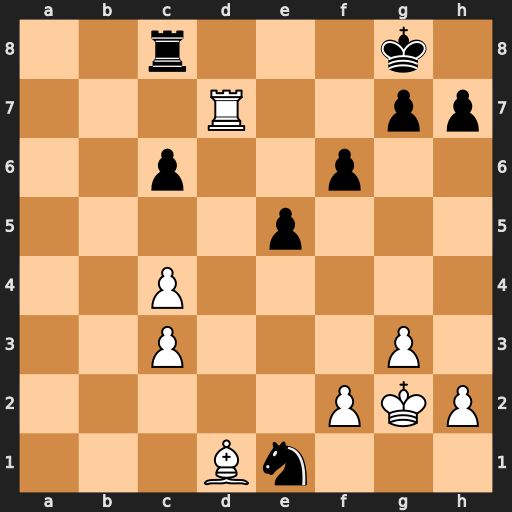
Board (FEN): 2r3k1/3R2pp/2p2p2/4p3/2P5/2P3P1/5PKP/3Bn3
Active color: w
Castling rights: -
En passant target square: -
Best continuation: Kf1 Nd3 Rxd3